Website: apple
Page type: cart
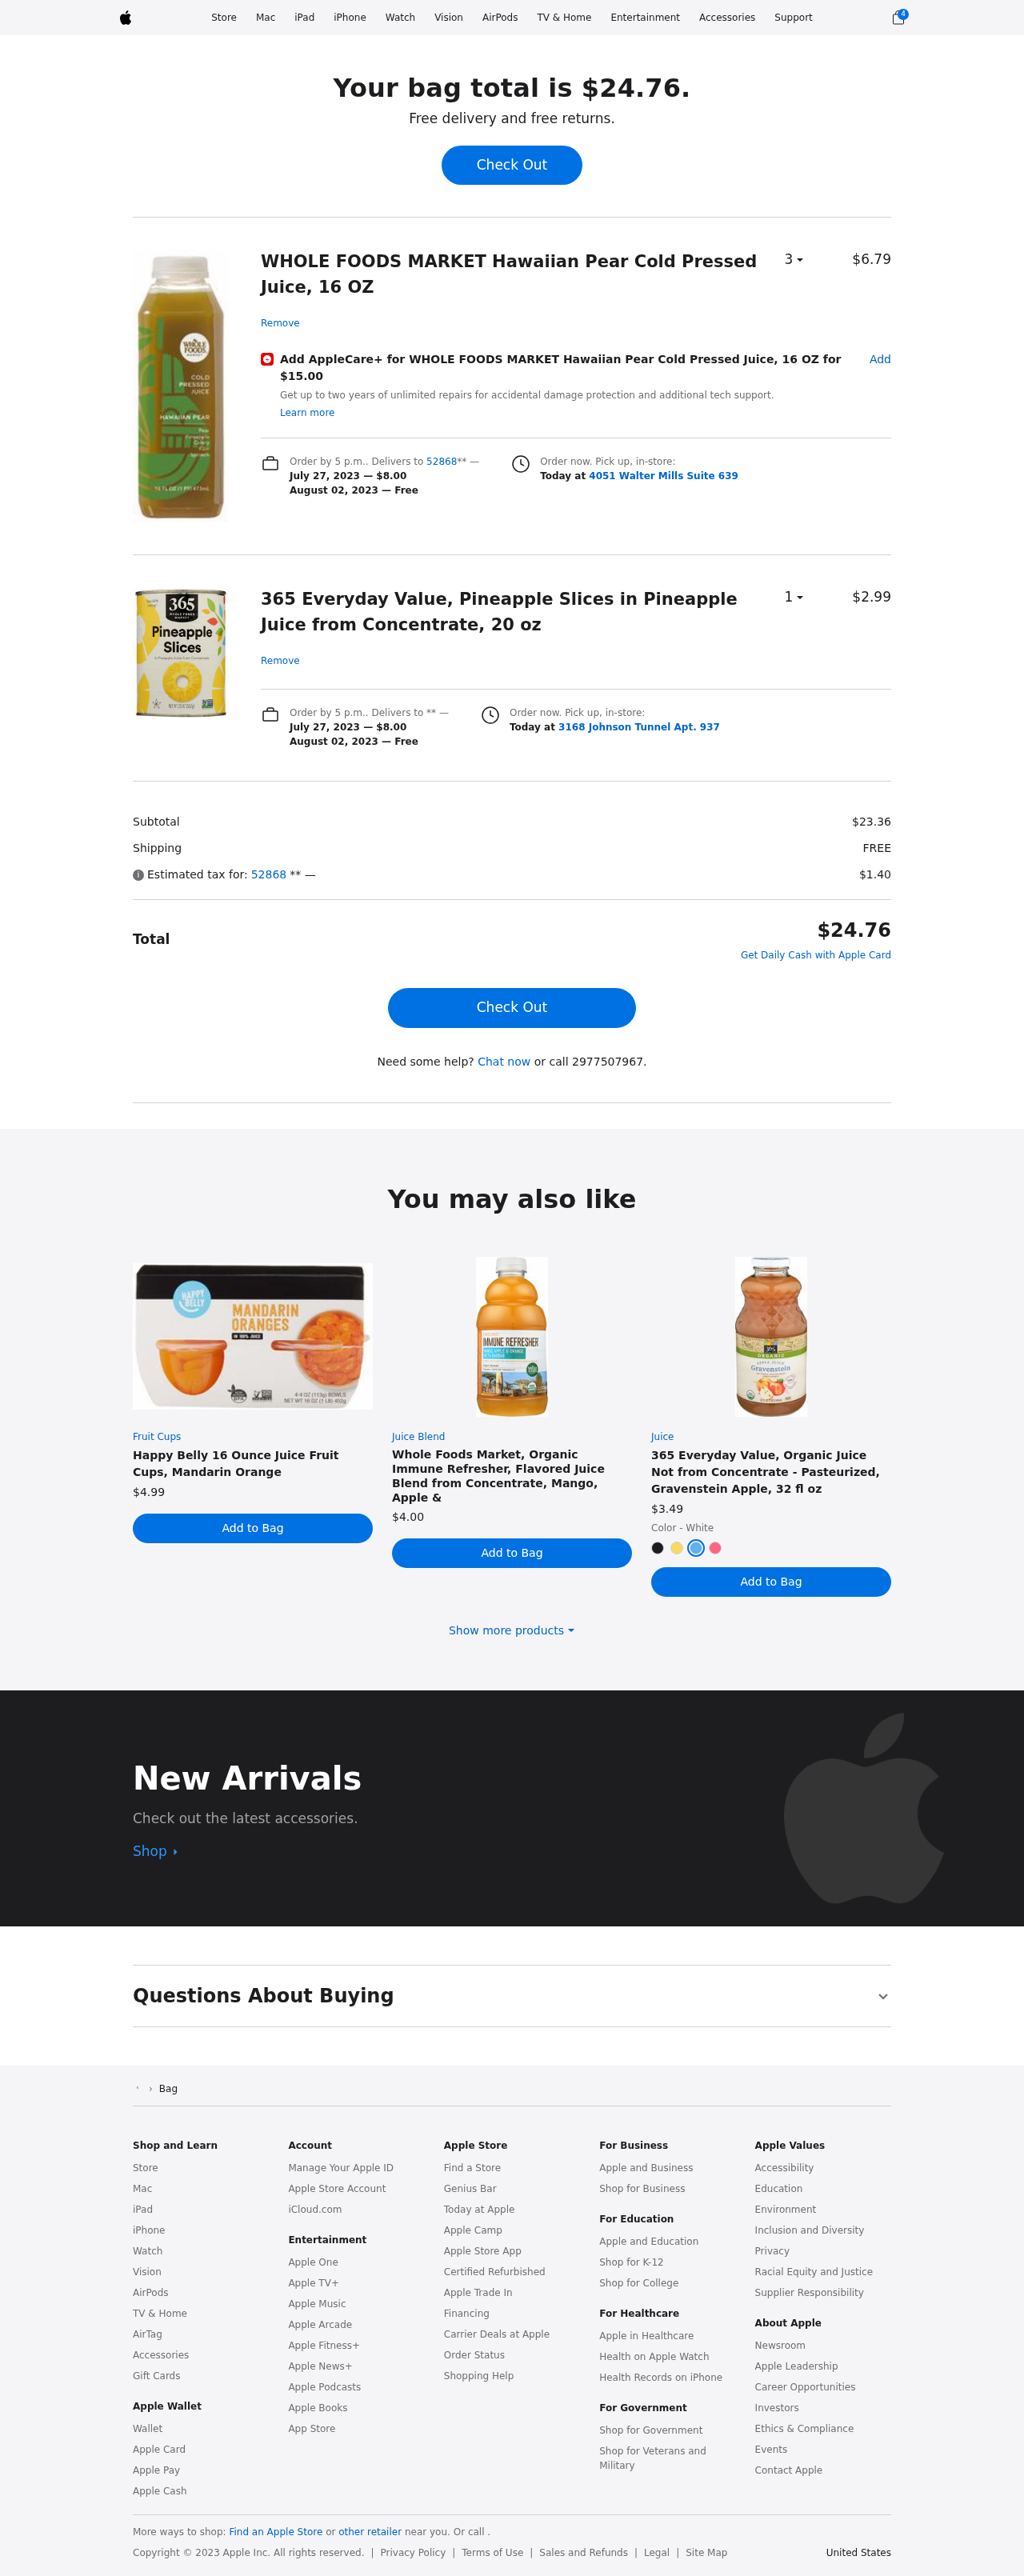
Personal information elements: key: PII_LOCATION1_STREET
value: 4051 Walter Mills Suite 639
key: PII_LOCATION2_STREET
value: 3168 Johnson Tunnel Apt. 937
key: PII_PHONE
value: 2977507967
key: PII_POSTCODE
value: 52868
Product elements: key: PRODUCT1_NAME
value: WHOLE FOODS MARKET Hawaiian Pear Cold Pressed Juice, 16 OZ
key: PRODUCT1_PRICE
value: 6.79
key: PRODUCT1_QUANTITY
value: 3
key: PRODUCT2_NAME
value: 365 Everyday Value, Pineapple Slices in Pineapple Juice from Concentrate, 20 oz
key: PRODUCT2_PRICE
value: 2.99
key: PRODUCT2_QUANTITY
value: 1
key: PRODUCT3_ITEM_CATEGORY
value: Fruit Cups
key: PRODUCT3_NAME
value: Happy Belly 16 Ounce Juice Fruit Cups, Mandarin Orange
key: PRODUCT3_PRICE
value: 4.99
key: PRODUCT4_ITEM_CATEGORY
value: Juice Blend
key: PRODUCT4_NAME
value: Whole Foods Market, Organic Immune Refresher, Flavored Juice Blend from Concentrate, Mango, Apple &
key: PRODUCT4_PRICE
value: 4
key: PRODUCT5_ITEM_CATEGORY
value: Juice
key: PRODUCT5_NAME
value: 365 Everyday Value, Organic Juice Not from Concentrate - Pasteurized, Gravenstein Apple, 32 fl oz
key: PRODUCT5_PRICE
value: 3.49
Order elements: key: ORDER_NUM_ITEMS
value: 4
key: ORDER_TOTAL
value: $24.76
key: ORDER_SHIPPING_DATE
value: July 27, 2023
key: ORDER_SHIPPING_COST
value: $8.00
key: ORDER_DELIVERY_DATE
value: August 02, 2023
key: ORDER_SHIPPING_DATE2
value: July 27, 2023
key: ORDER_SHIPPING_COST2
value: $8.00
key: ORDER_DELIVERY_DATE2
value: August 02, 2023
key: ORDER_SUBTOTAL
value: $23.36
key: ORDER_SHIPPING_COST_SUMMARY
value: FREE
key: ORDER_TAX
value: $1.40
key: ORDER_TOTAL2
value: $24.76
Other elements: key: APPLECARE_PRICE
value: $15.00